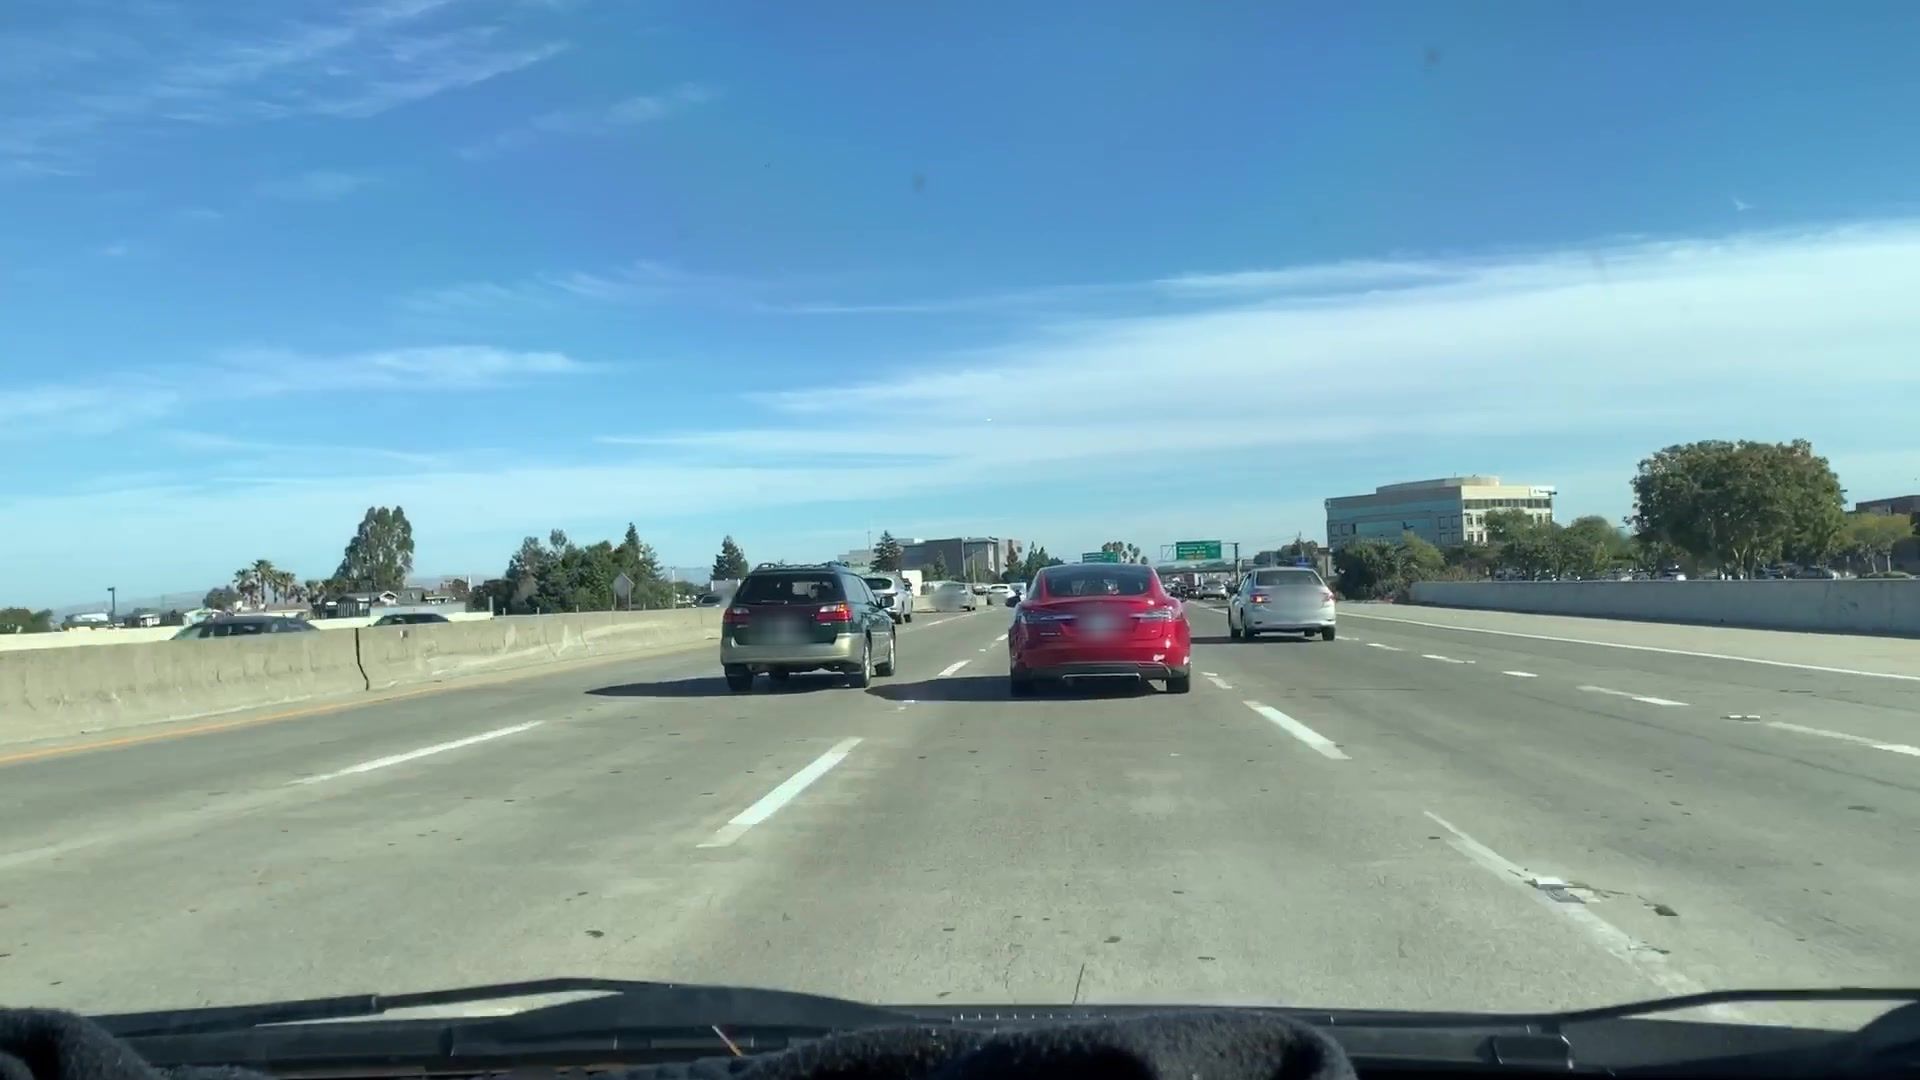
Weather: clear
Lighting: day
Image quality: good
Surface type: driving surface
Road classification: motorway
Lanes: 5
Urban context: suburban or peri-urban
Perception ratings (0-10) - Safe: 3.44, Lively: 0.54, Beautiful: 2.05, Boring: 3.06, Depressing: 4.56, Wealthy: 3.52